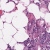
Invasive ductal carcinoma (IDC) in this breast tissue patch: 1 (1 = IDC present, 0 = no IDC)